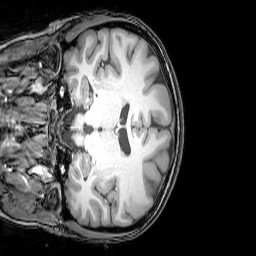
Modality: T1w
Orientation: coronal
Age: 26
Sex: female
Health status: healthy
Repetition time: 0.081 s
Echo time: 0.037 s